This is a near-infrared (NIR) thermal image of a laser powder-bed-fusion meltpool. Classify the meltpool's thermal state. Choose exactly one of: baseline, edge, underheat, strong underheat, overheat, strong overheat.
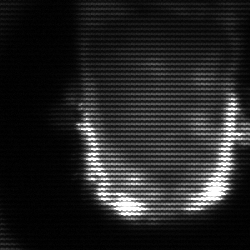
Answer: baseline